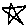
Label: star